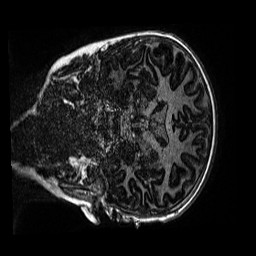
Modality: MP2RAGE
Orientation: coronal
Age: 9
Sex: male
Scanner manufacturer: siemens
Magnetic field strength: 3 T
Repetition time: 4 s
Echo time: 0.00299 s